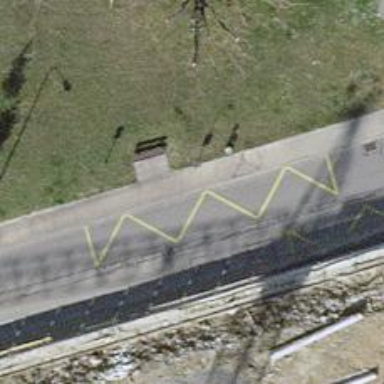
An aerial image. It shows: Bus stop along the road.